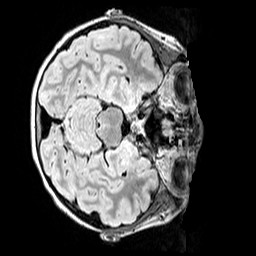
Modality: FLAIR
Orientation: axial
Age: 9
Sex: female
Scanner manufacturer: siemens
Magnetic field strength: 3 T
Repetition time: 5 s
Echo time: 0.388 s